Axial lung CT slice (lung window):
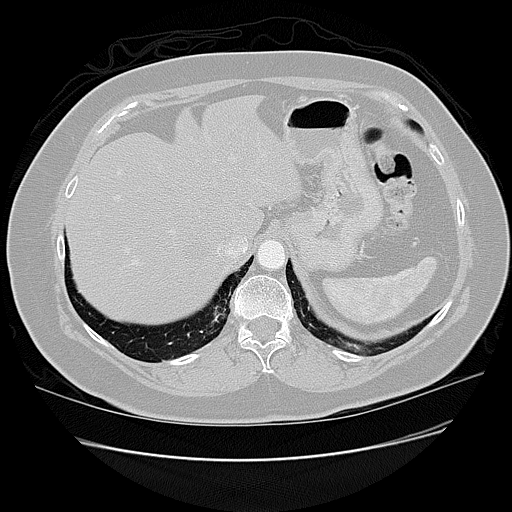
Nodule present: no